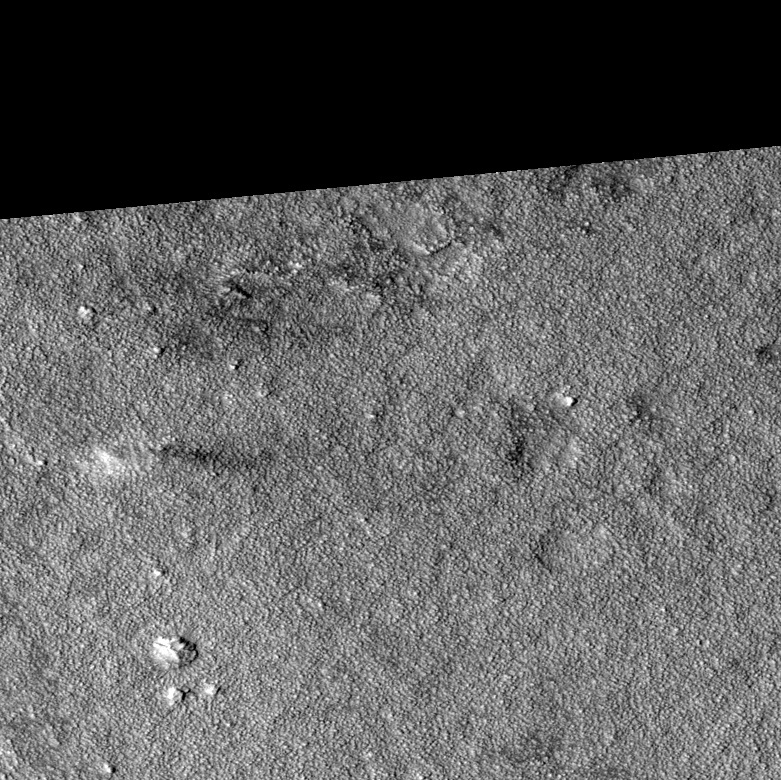
Label: dustdevil